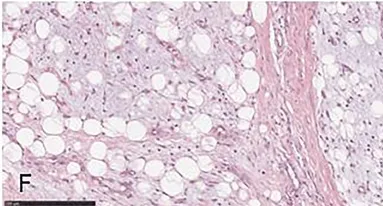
Lipoblastoma histology: multilobulated soft tissue lesion comprising groups of peripherally lipoblast that are separated by fibrous septa and a distinct peripheral pseudocapsule was typical of all cases. Hemosiderin staining and chronic inflammation were particularly represented in patient 3 (
E
,
F.
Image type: pathology (h&e)